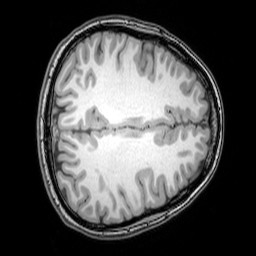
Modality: T1w
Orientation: axial
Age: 25
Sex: female
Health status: healthy
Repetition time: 0.081 s
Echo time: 0.037 s